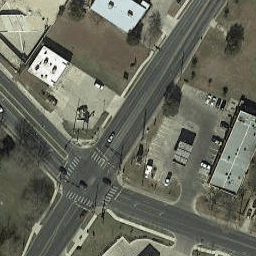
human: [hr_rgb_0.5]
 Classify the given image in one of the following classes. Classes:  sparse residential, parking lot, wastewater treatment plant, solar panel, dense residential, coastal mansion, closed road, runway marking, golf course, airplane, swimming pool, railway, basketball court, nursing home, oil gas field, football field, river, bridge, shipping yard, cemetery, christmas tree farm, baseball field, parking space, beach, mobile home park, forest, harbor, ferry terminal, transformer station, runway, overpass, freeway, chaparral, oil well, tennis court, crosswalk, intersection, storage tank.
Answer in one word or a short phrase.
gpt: intersection